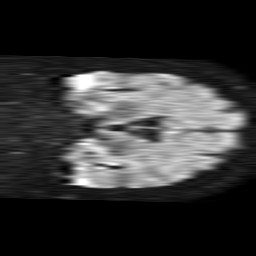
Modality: TRACE
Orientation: coronal
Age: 70
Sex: female
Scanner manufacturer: philips
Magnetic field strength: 1.5 T
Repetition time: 4.6 s
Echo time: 0.09059 s